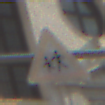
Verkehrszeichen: KinderRechts
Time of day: MorningAfternoon
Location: Outdoor (Urban)
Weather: Clear
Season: NotSpecified
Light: Natural